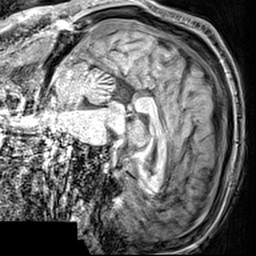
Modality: T1w
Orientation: sagittal
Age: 65
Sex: male
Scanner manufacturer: siemens
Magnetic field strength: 3 T
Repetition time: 2.4 s
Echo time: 0.0022 s